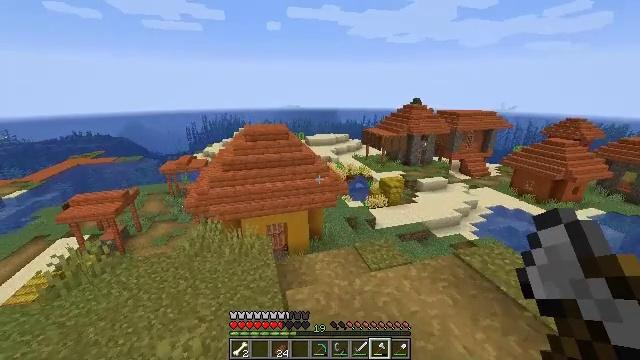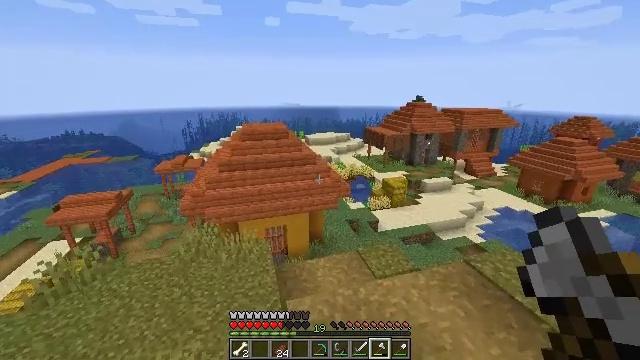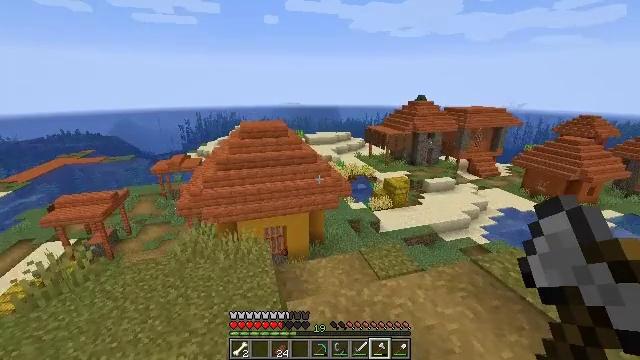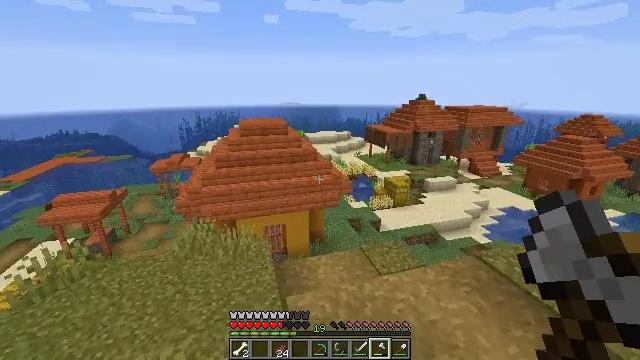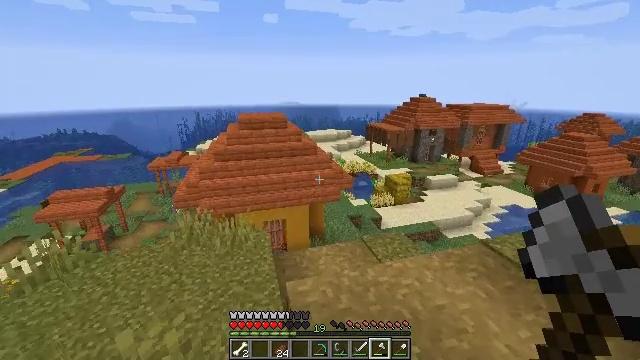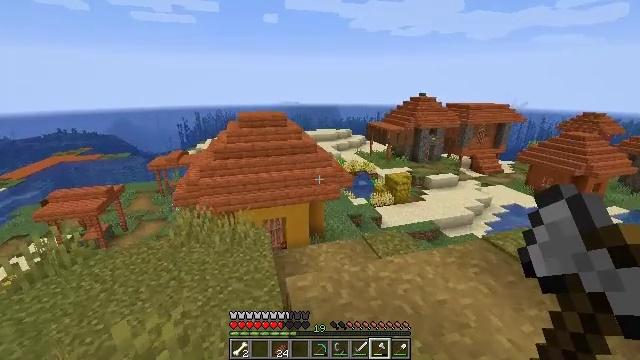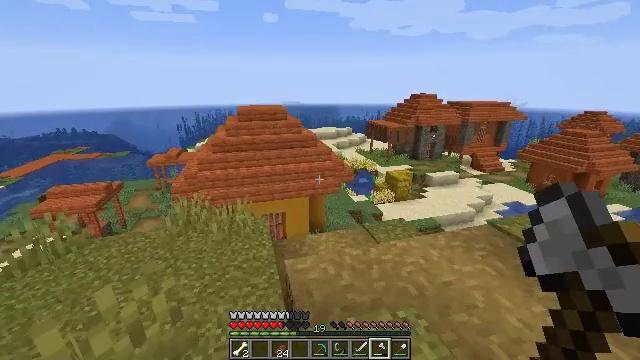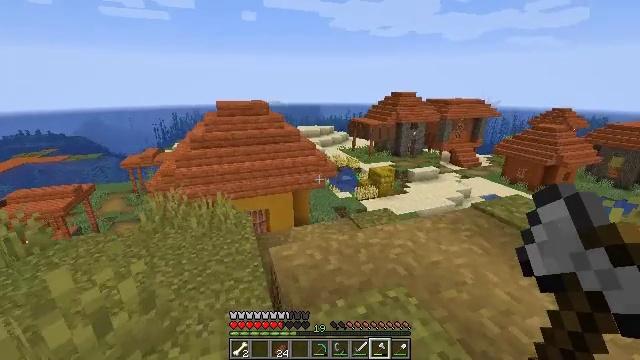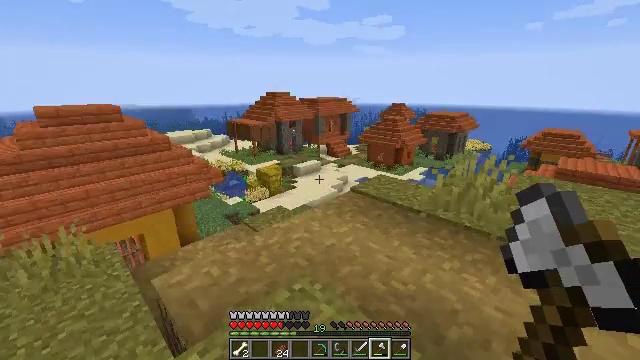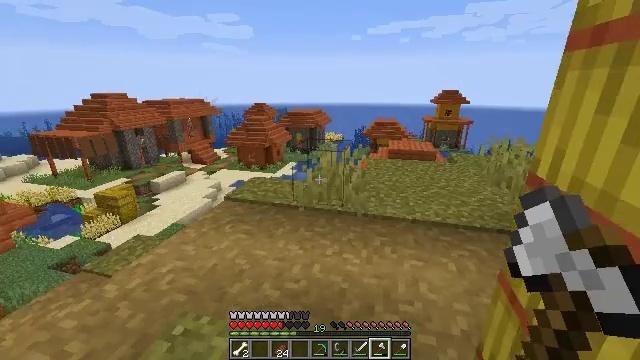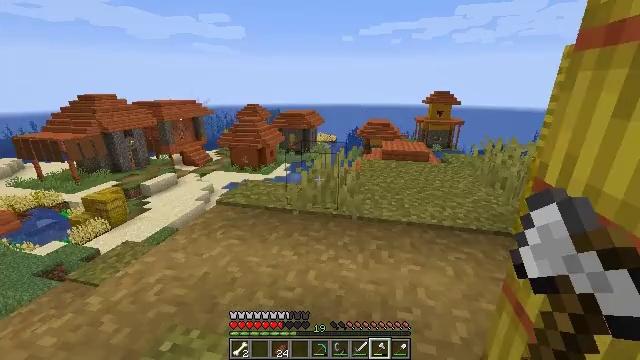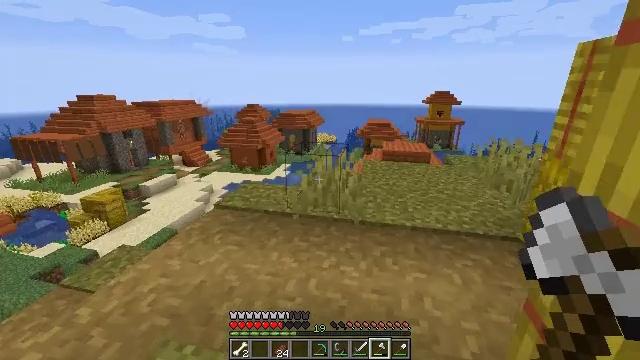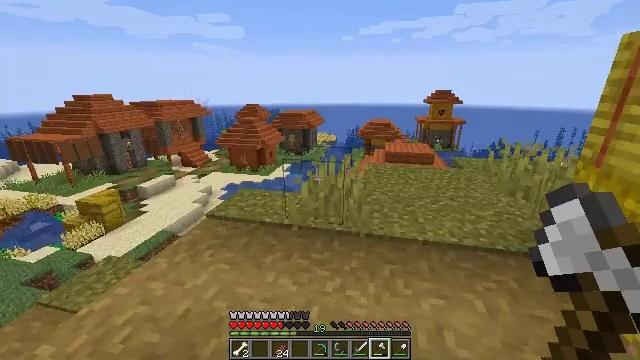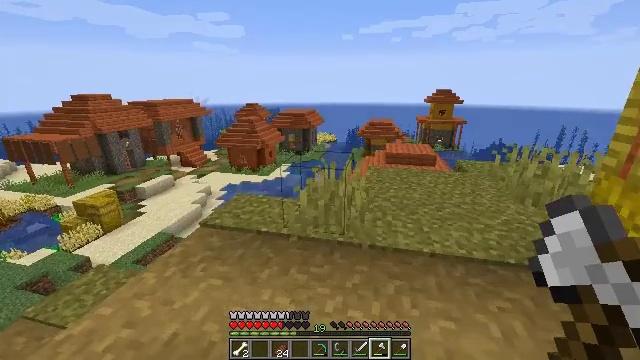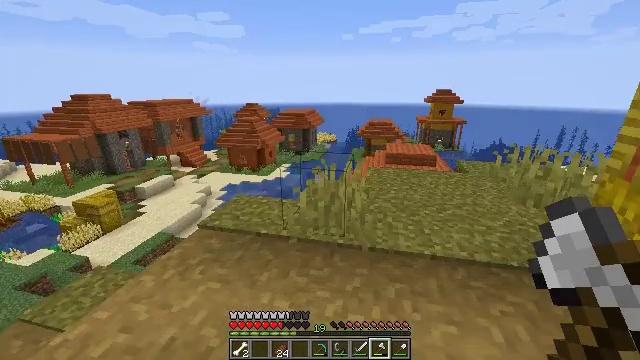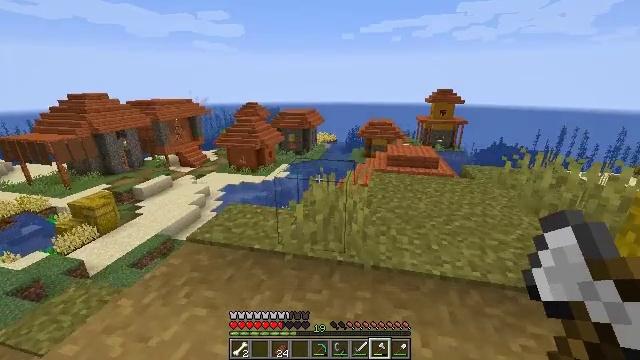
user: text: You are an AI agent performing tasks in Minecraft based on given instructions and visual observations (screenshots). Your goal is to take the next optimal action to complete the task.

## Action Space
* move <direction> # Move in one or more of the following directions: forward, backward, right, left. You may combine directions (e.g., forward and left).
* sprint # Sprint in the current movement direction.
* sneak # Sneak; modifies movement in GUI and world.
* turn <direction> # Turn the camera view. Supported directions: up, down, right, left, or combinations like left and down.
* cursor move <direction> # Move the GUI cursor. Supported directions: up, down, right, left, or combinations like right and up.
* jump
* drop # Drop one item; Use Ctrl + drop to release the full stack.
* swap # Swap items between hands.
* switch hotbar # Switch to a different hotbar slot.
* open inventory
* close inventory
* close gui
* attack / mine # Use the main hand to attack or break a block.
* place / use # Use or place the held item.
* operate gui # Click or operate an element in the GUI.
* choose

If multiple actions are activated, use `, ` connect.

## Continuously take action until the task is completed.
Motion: motion action
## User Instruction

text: Prepare to craft chainmail boots using the crafting table.
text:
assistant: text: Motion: no_op
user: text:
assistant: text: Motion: no_op
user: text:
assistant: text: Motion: no_op
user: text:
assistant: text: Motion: no_op
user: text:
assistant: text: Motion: no_op
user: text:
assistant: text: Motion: no_op
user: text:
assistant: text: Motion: turn right
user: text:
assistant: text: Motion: turn right
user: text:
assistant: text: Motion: move forward, turn right
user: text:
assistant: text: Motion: move forward, turn right
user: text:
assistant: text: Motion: move forward
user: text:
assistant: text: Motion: move forward
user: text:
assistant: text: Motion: move forward
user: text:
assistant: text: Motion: move forward
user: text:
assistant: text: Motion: move forward, sprint
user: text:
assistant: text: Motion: move forward, sprint
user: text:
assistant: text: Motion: move forward, sprint
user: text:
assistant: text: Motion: move forward, turn right
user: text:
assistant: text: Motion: move forward, turn right
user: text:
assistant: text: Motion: move forward, turn right and down
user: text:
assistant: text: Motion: move forward
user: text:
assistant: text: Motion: move forward
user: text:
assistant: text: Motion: move forward
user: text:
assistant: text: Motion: move forward
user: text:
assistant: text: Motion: move forward
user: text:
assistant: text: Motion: move forward
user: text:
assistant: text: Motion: move forward
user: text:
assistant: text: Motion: move forward
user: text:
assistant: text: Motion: move forward
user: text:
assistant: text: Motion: move forward and move right, turn left